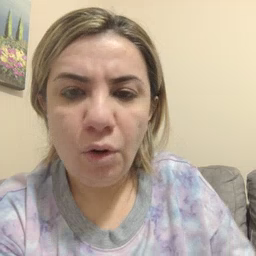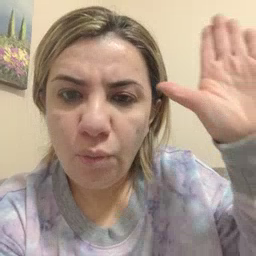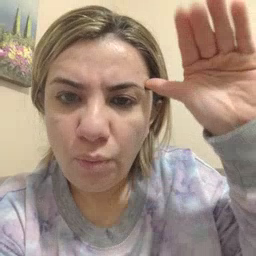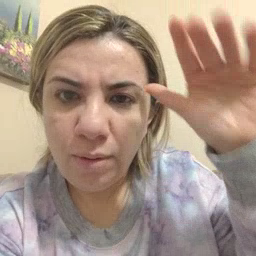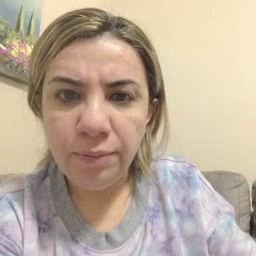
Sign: donkey